Question: I've got a product that we've developed, and we're just testing on Windows 8 and Server 2012. The problem is, after installation on Win 8 / 2012 finishes, a compatibility shim (from what I understand so far) pops up a dialogue saying that the application requires .Net 3.5 to run properly. See the screenshot below:

Since our product is a native printer driver, I find that highly unlikely! It's only pre-requisite for Win 8 / 2012 is a version of the visual c++ re-distributable.
I'm also using install shield 2010 to create the installer if it helps.
Has anyone else seen Win 8 incorrectly suggesting applications require .net 3.5? Does anyone know of any reliable source which defines how the compatibility shim determines whether an application requires .net 3.5?
Thanks!
Andy
** Update **
Found this msdn blog post: <URL>. It suggests in brief, that the dialog can be triggered by the following:
- - -
Unfortunately, none of this seem to explain why I'm seeing it!
** Update **
... How embarrassing!...
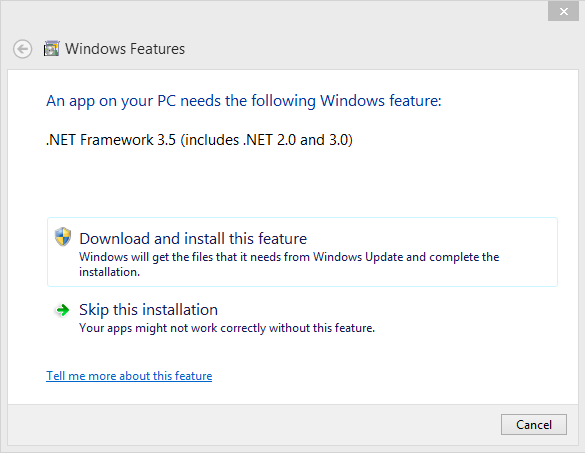
Answer: Well, this is a little bit embarrassing....
...Turns out there was a .net library compiled with CLR 2 which was being run deep within some InstallScript inside the installer. (In my defence, the installer is fairly large!!)
So apologies for anyone thinking this really was a mystery, the dialogue was kinda right! Also, apologies to the guy who guessed right first time and has since deleted his post. It was quite informative on the subject. Feel free to add it back again and I'll mark is as the answer! :)
Andy.